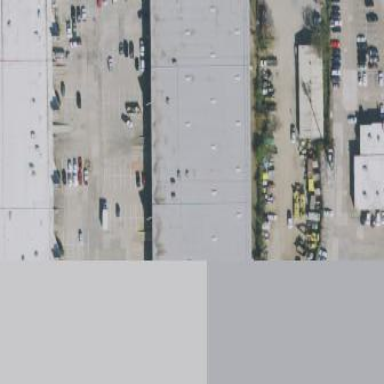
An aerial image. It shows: Commercial building.